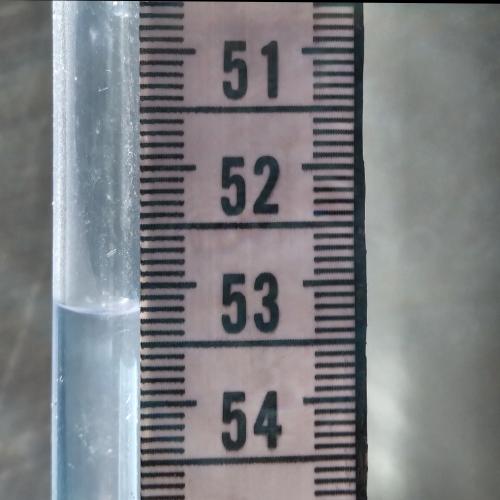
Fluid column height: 53.2 cm